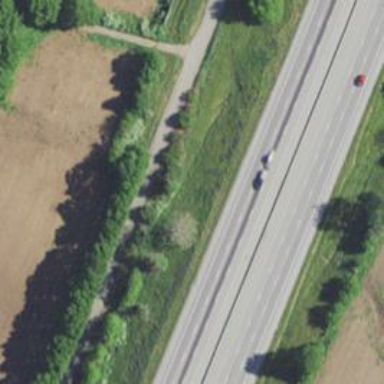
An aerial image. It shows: Motorway.